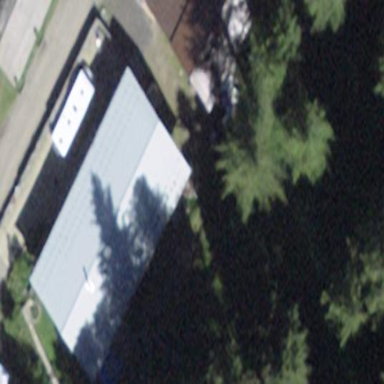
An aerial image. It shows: Simple house.